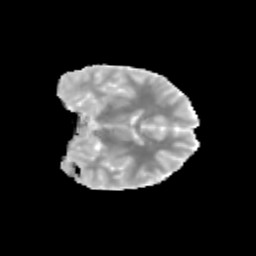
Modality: MD
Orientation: coronal
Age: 10
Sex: male
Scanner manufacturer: siemens
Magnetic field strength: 3 T
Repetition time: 3.8 s
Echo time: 0.07 s